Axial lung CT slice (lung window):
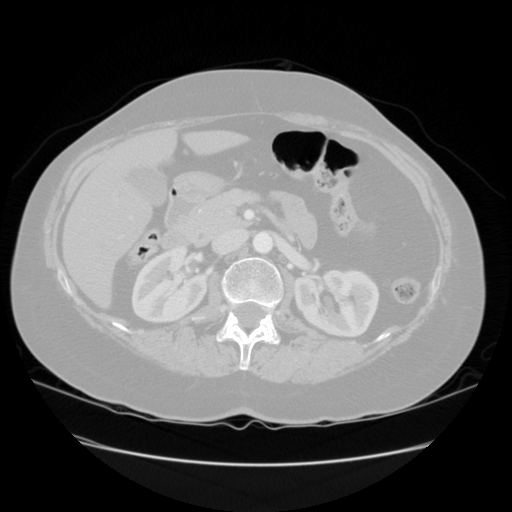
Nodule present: no